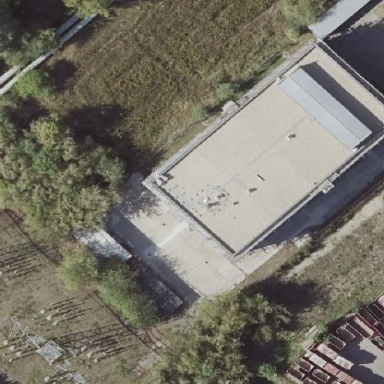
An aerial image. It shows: Outdoor distribution substation protected by fence.